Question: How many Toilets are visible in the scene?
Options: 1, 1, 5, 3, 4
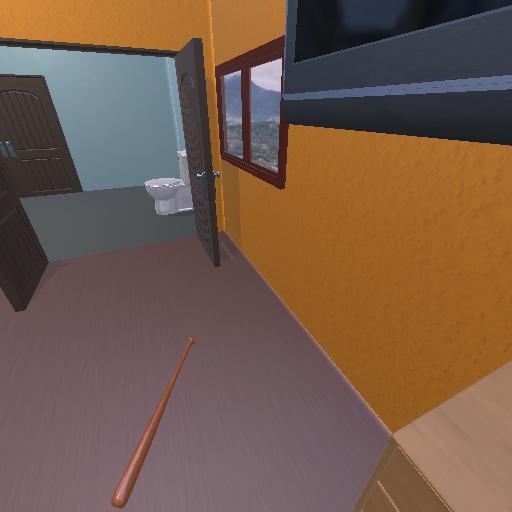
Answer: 1